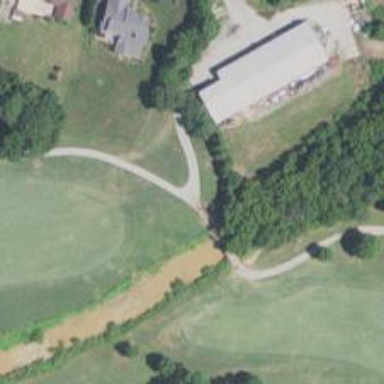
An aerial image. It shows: Pathway for golfing.